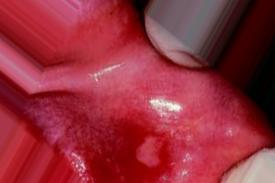
Condition: Mouth Ulcer